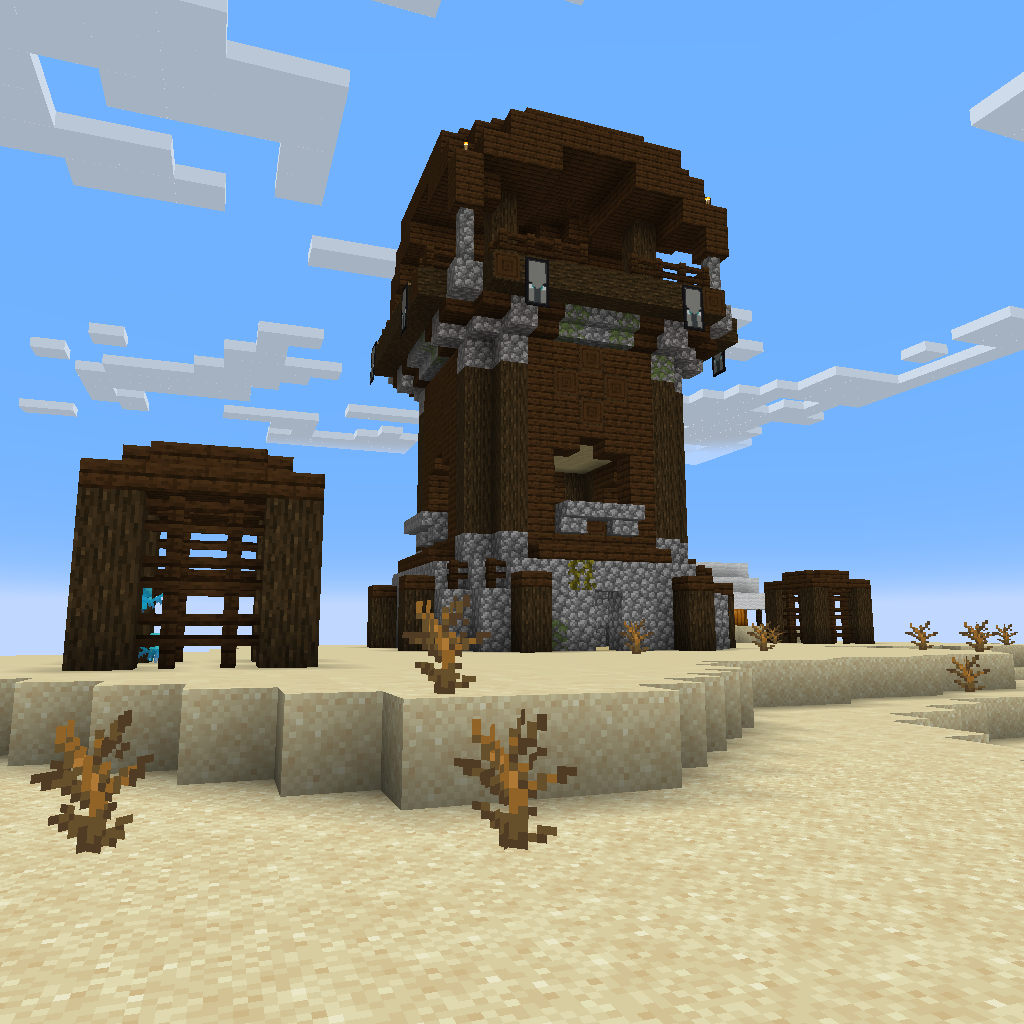
pillager outpost tower and wooden prisons